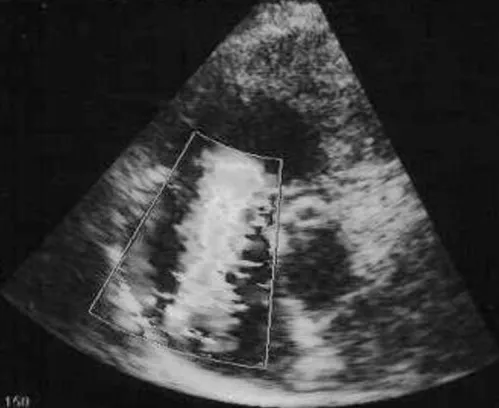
Two dimensional echocardiography showed a hyperactive, dilated right ventricle with rigid immobile tricuspid valve leaflets and moderately severe tricuspid regurgitation, dilated right atrium and normal aortic and pulmonary valves.
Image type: radiology (ultrasound)